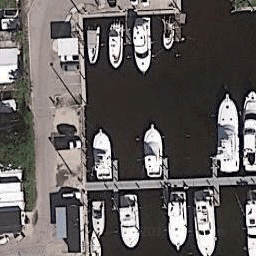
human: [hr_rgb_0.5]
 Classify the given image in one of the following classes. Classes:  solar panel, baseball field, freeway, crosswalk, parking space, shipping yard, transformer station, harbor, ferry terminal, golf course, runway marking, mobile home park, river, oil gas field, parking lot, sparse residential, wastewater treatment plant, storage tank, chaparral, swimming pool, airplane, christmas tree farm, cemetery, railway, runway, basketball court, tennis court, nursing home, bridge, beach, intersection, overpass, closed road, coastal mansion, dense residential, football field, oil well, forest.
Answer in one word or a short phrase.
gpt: harbor